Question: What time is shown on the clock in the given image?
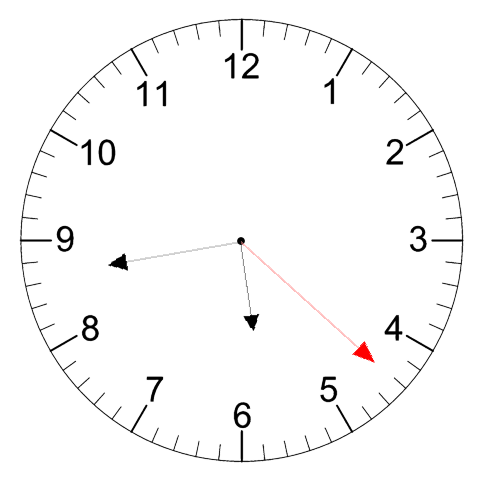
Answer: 05:43:22